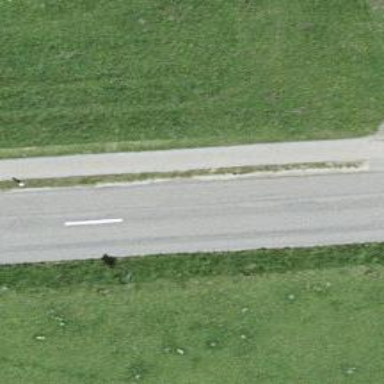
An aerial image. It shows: Tertiary road.